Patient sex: F
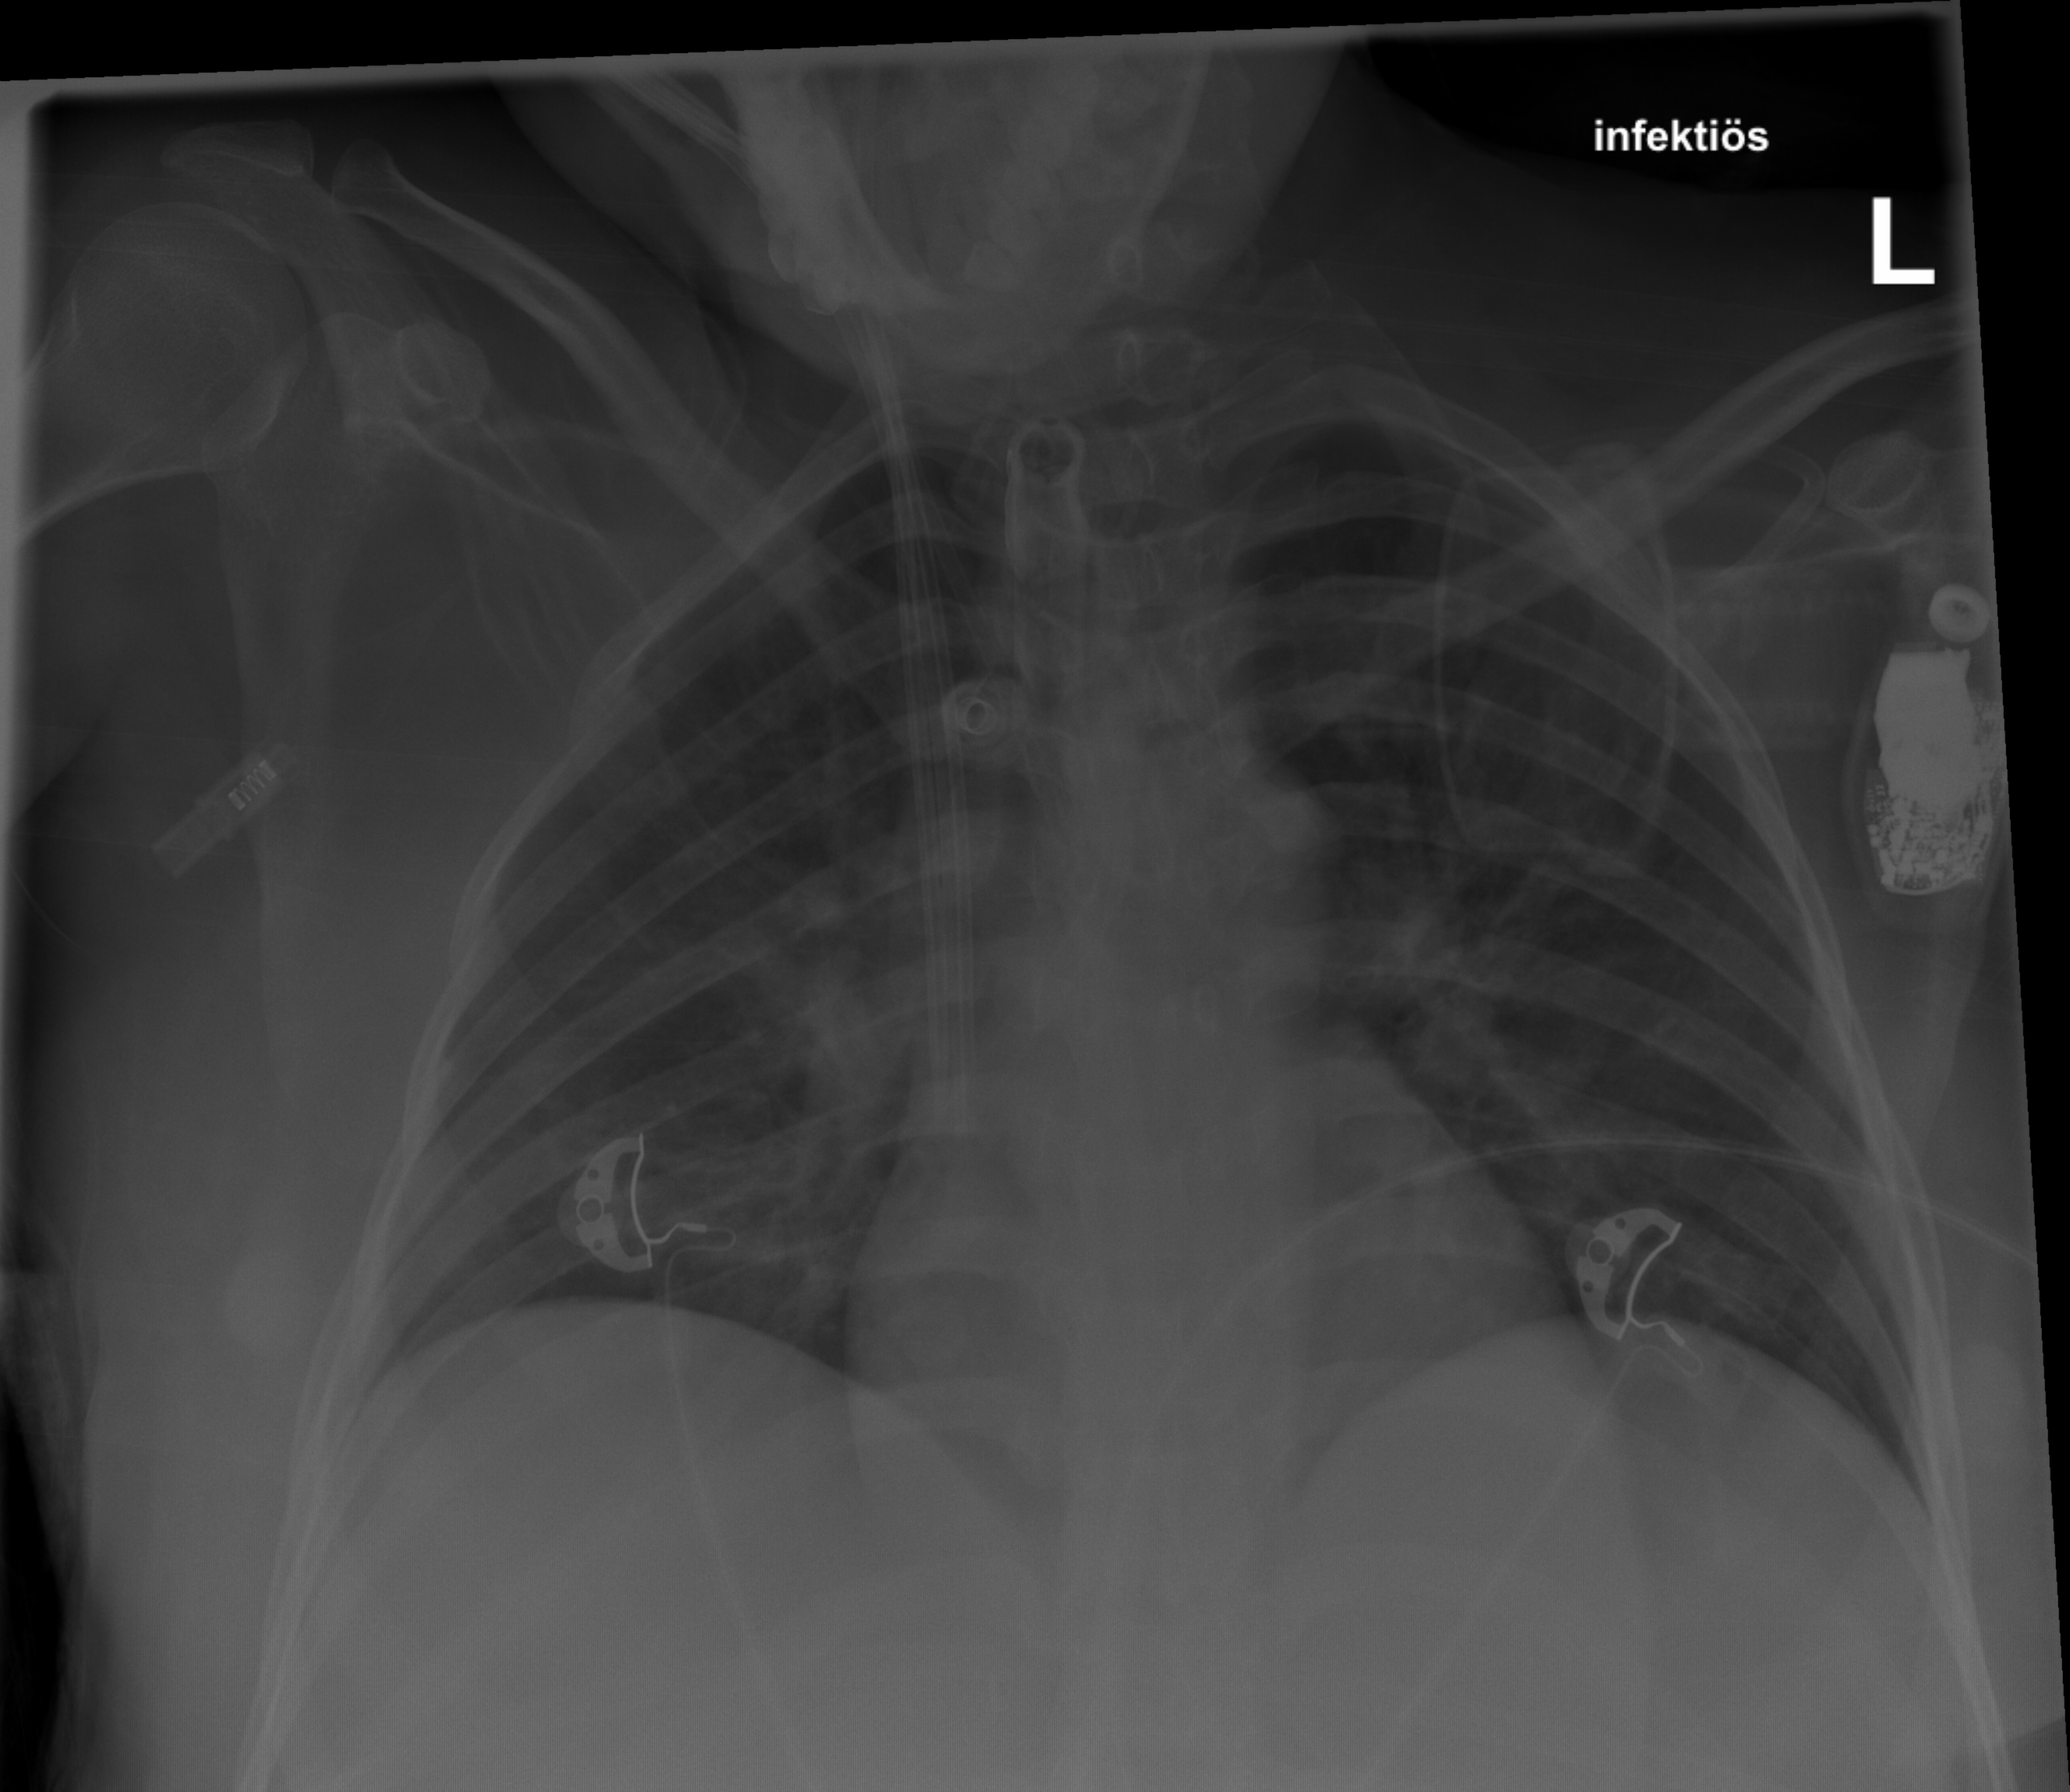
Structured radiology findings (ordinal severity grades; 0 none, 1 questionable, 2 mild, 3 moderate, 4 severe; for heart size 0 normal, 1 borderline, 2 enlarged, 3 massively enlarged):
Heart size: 0
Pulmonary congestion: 0
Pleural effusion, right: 0
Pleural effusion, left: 0
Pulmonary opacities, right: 0
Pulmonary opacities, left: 0
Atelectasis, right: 0
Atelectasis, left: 2